Field crop: maize
Growth stage: 1
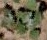
Species: chenopodium